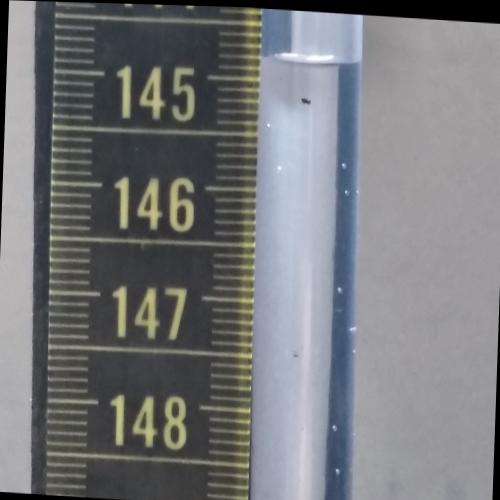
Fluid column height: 144.8 cm